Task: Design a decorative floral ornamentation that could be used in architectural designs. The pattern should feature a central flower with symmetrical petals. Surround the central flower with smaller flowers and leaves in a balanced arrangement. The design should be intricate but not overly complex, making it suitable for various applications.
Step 481:
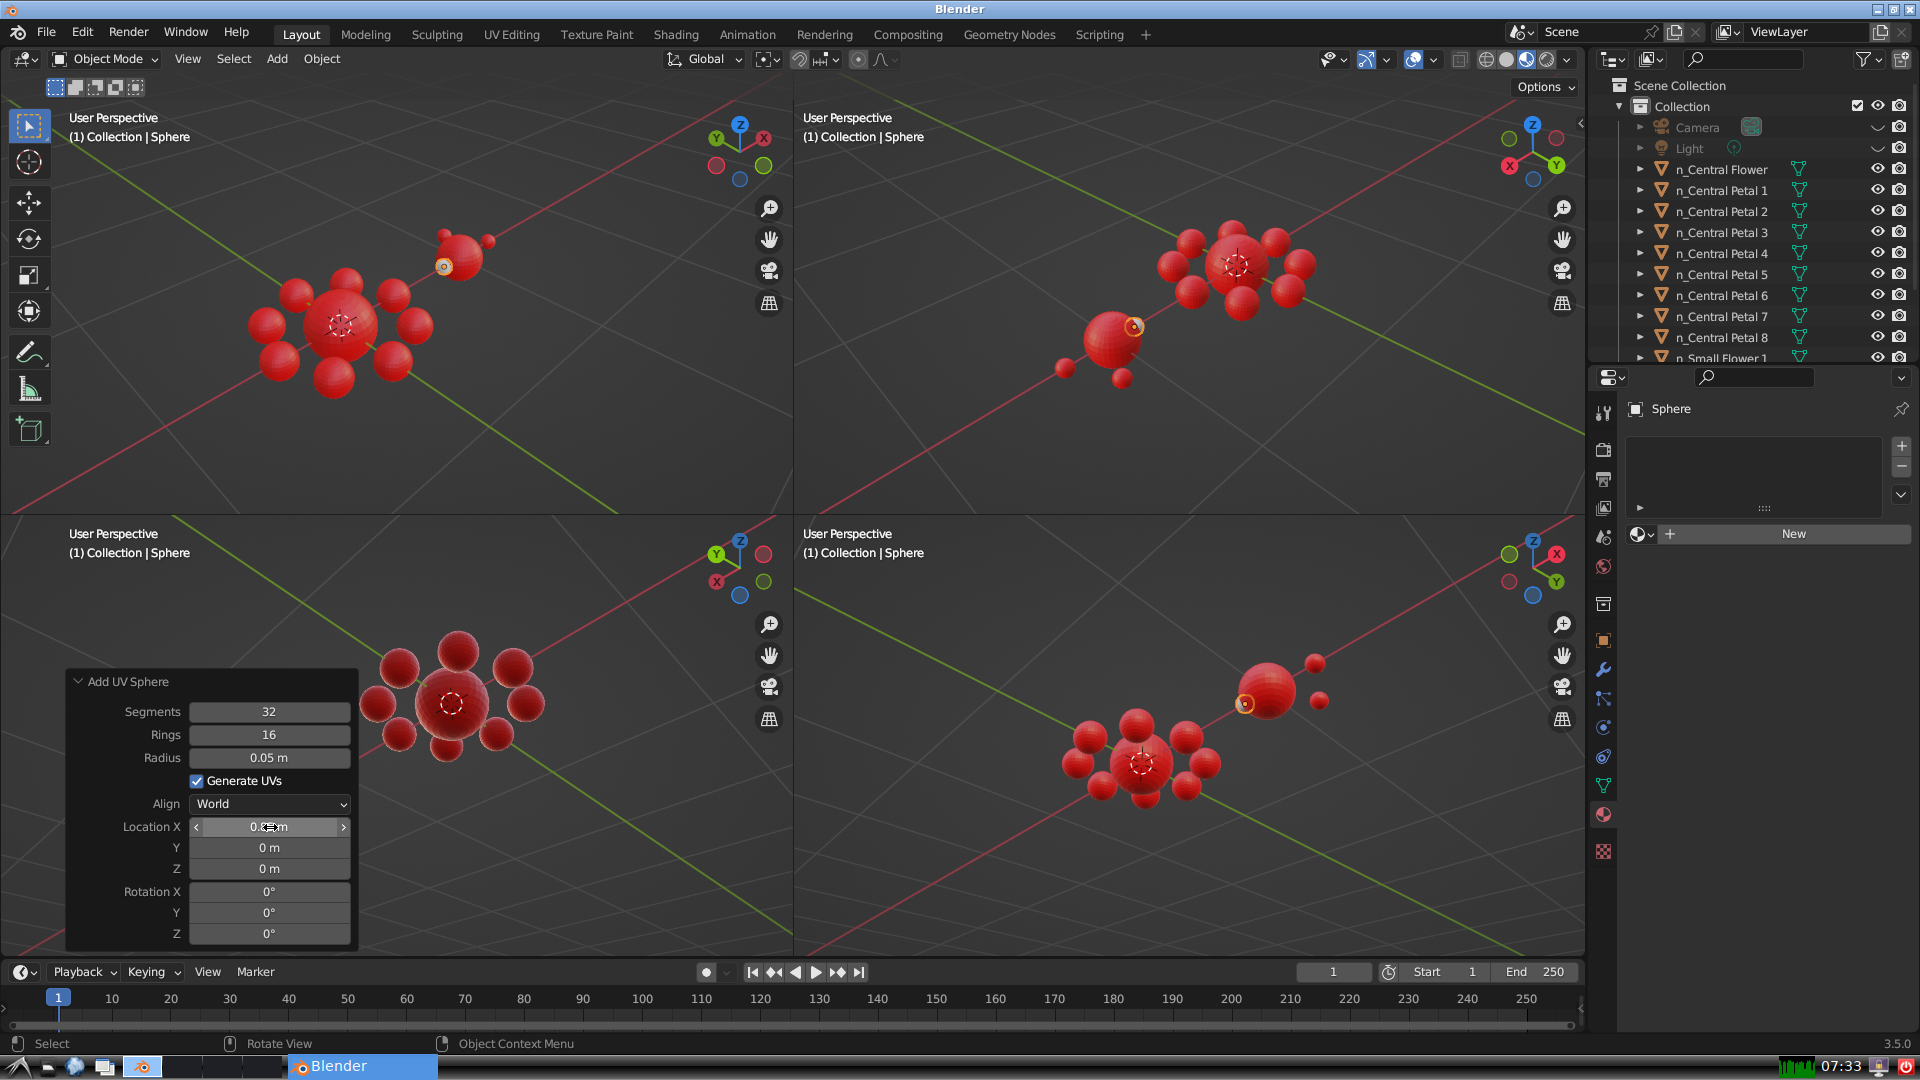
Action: {"mouse_move": [270, 849]}